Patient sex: M
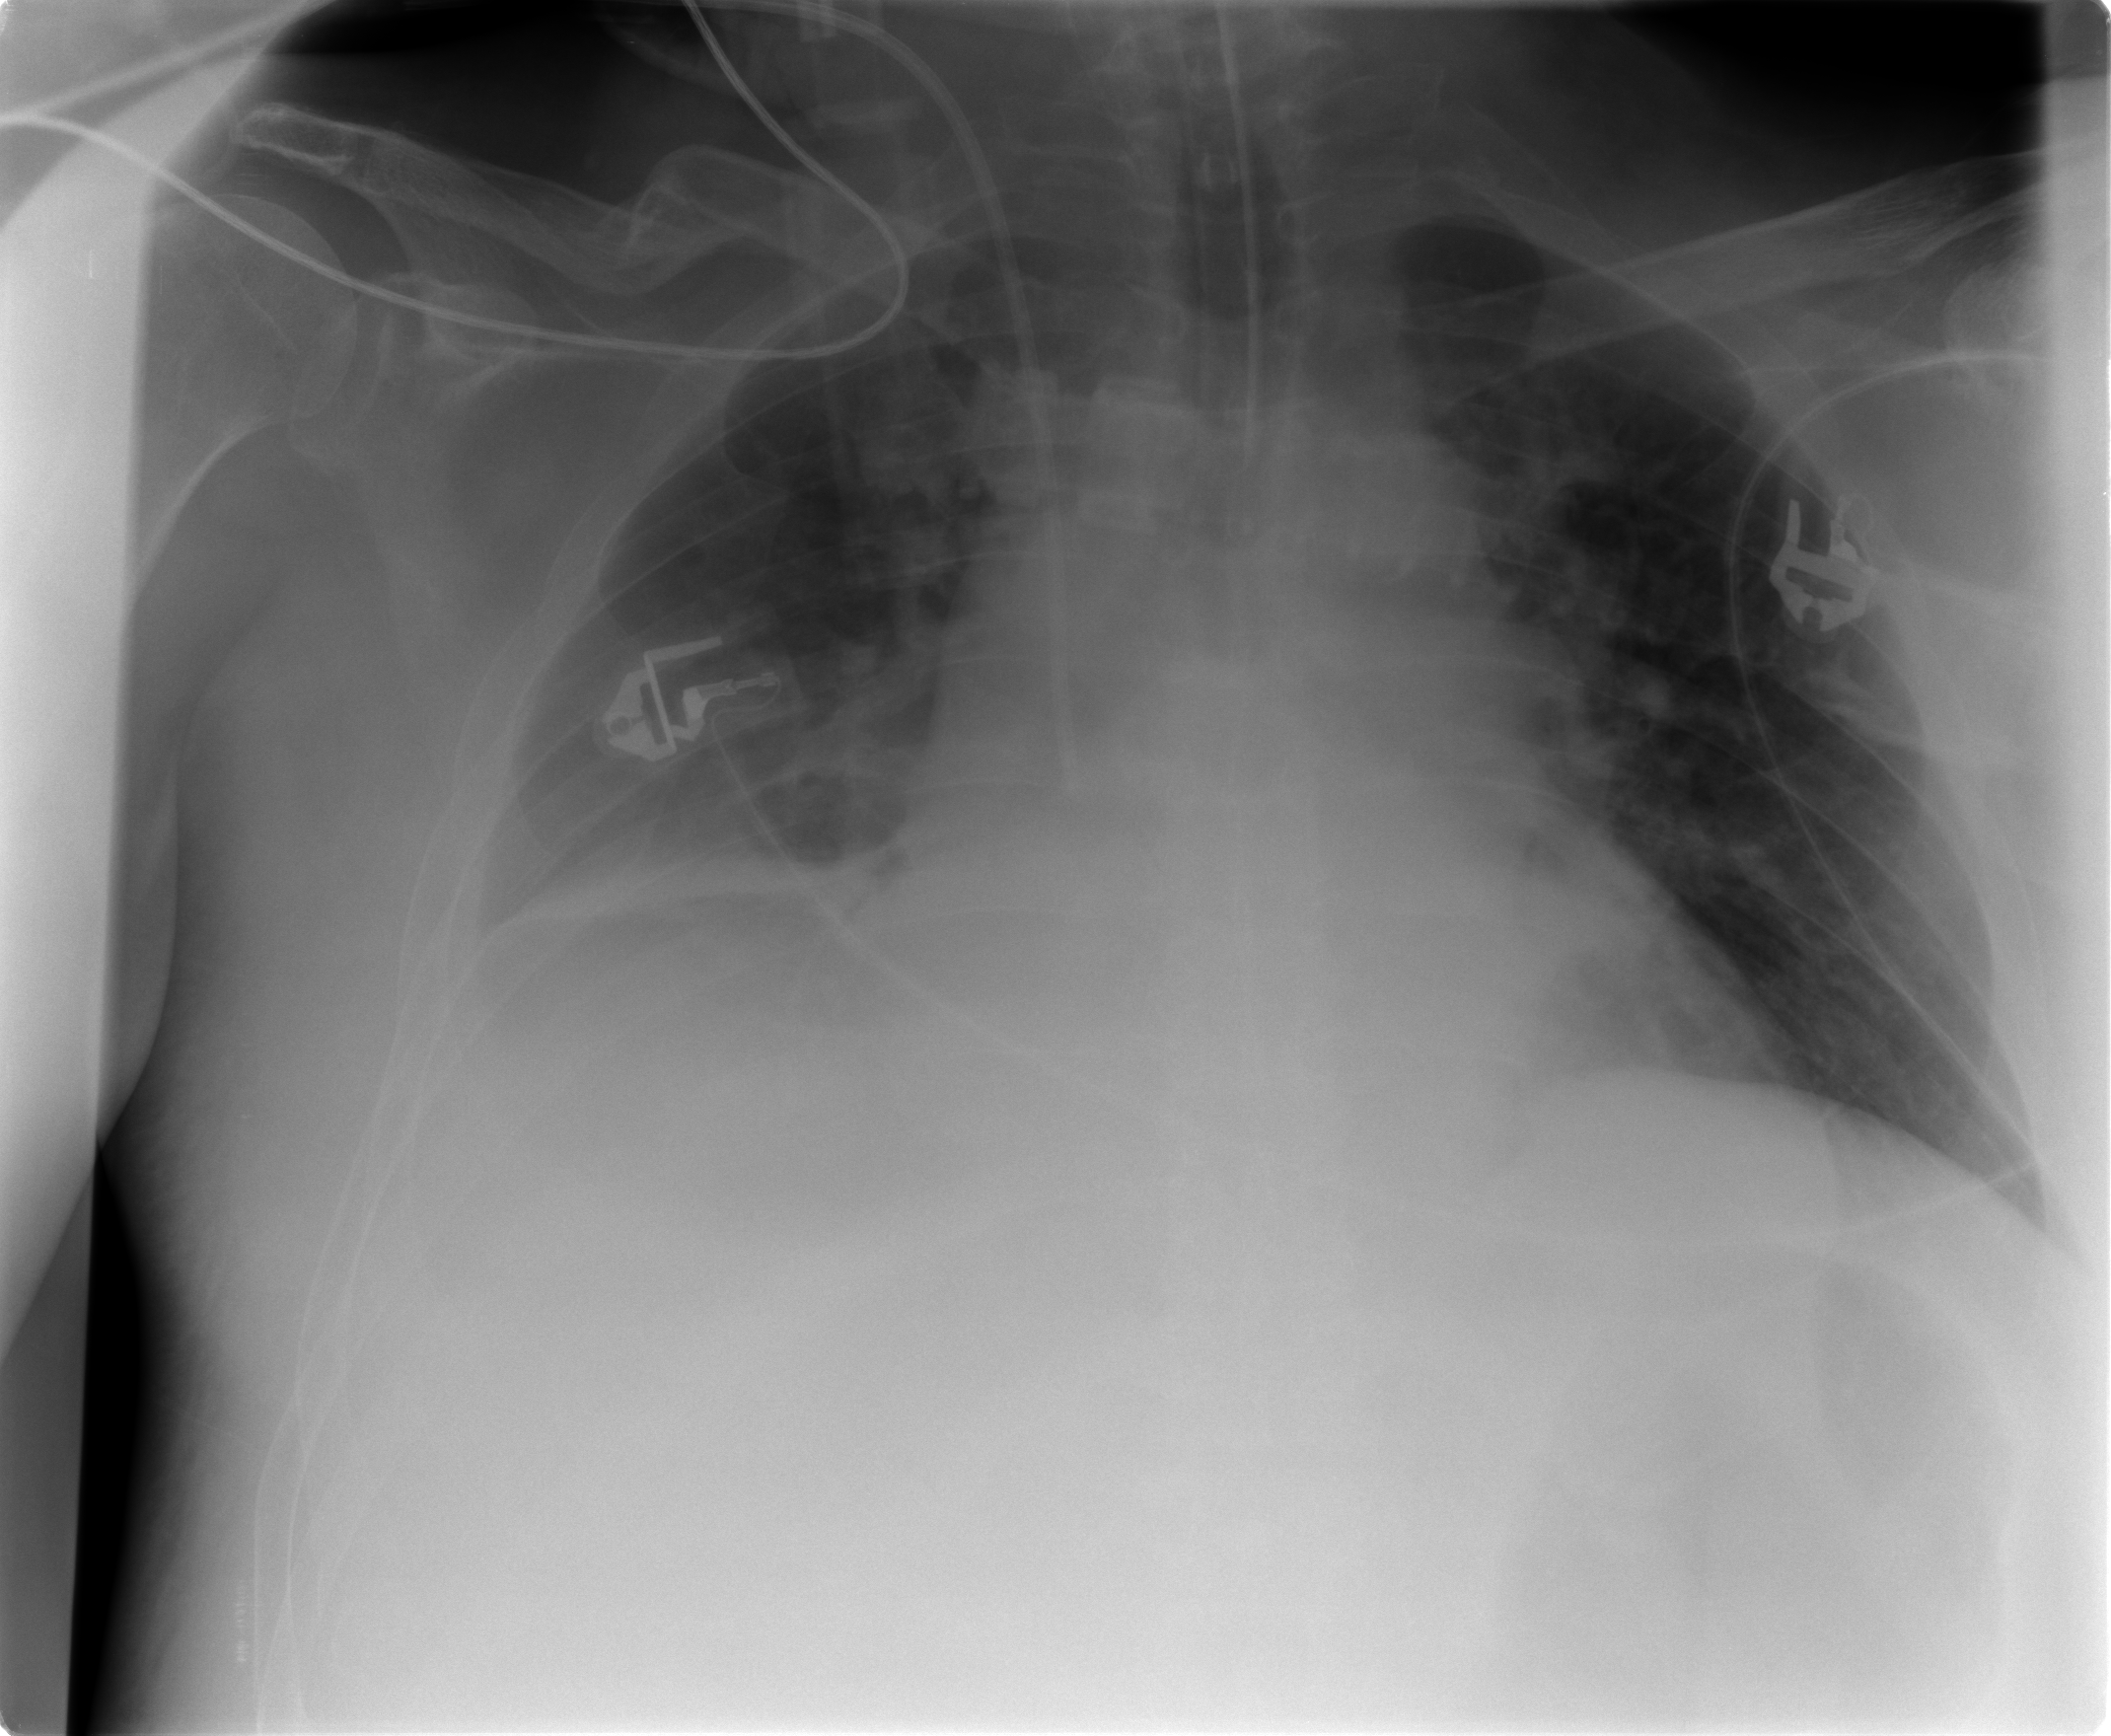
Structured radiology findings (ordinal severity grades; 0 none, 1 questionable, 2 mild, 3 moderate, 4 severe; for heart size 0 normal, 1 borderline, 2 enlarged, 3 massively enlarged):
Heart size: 2
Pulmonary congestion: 2
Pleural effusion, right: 2
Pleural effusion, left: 0
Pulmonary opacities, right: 0
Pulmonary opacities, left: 0
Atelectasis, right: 3
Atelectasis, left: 2